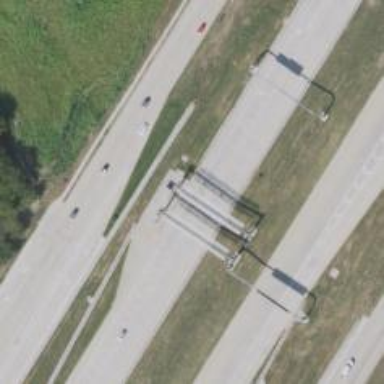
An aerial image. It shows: Toll gantry on the road.